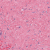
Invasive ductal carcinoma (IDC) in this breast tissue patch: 0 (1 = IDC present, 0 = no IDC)